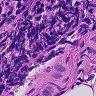
Metastatic tissue present: no